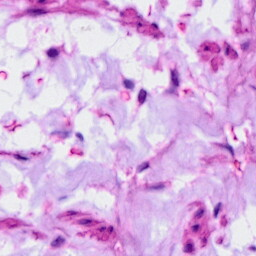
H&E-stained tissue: Ovarian